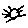
Label: sun